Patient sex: F
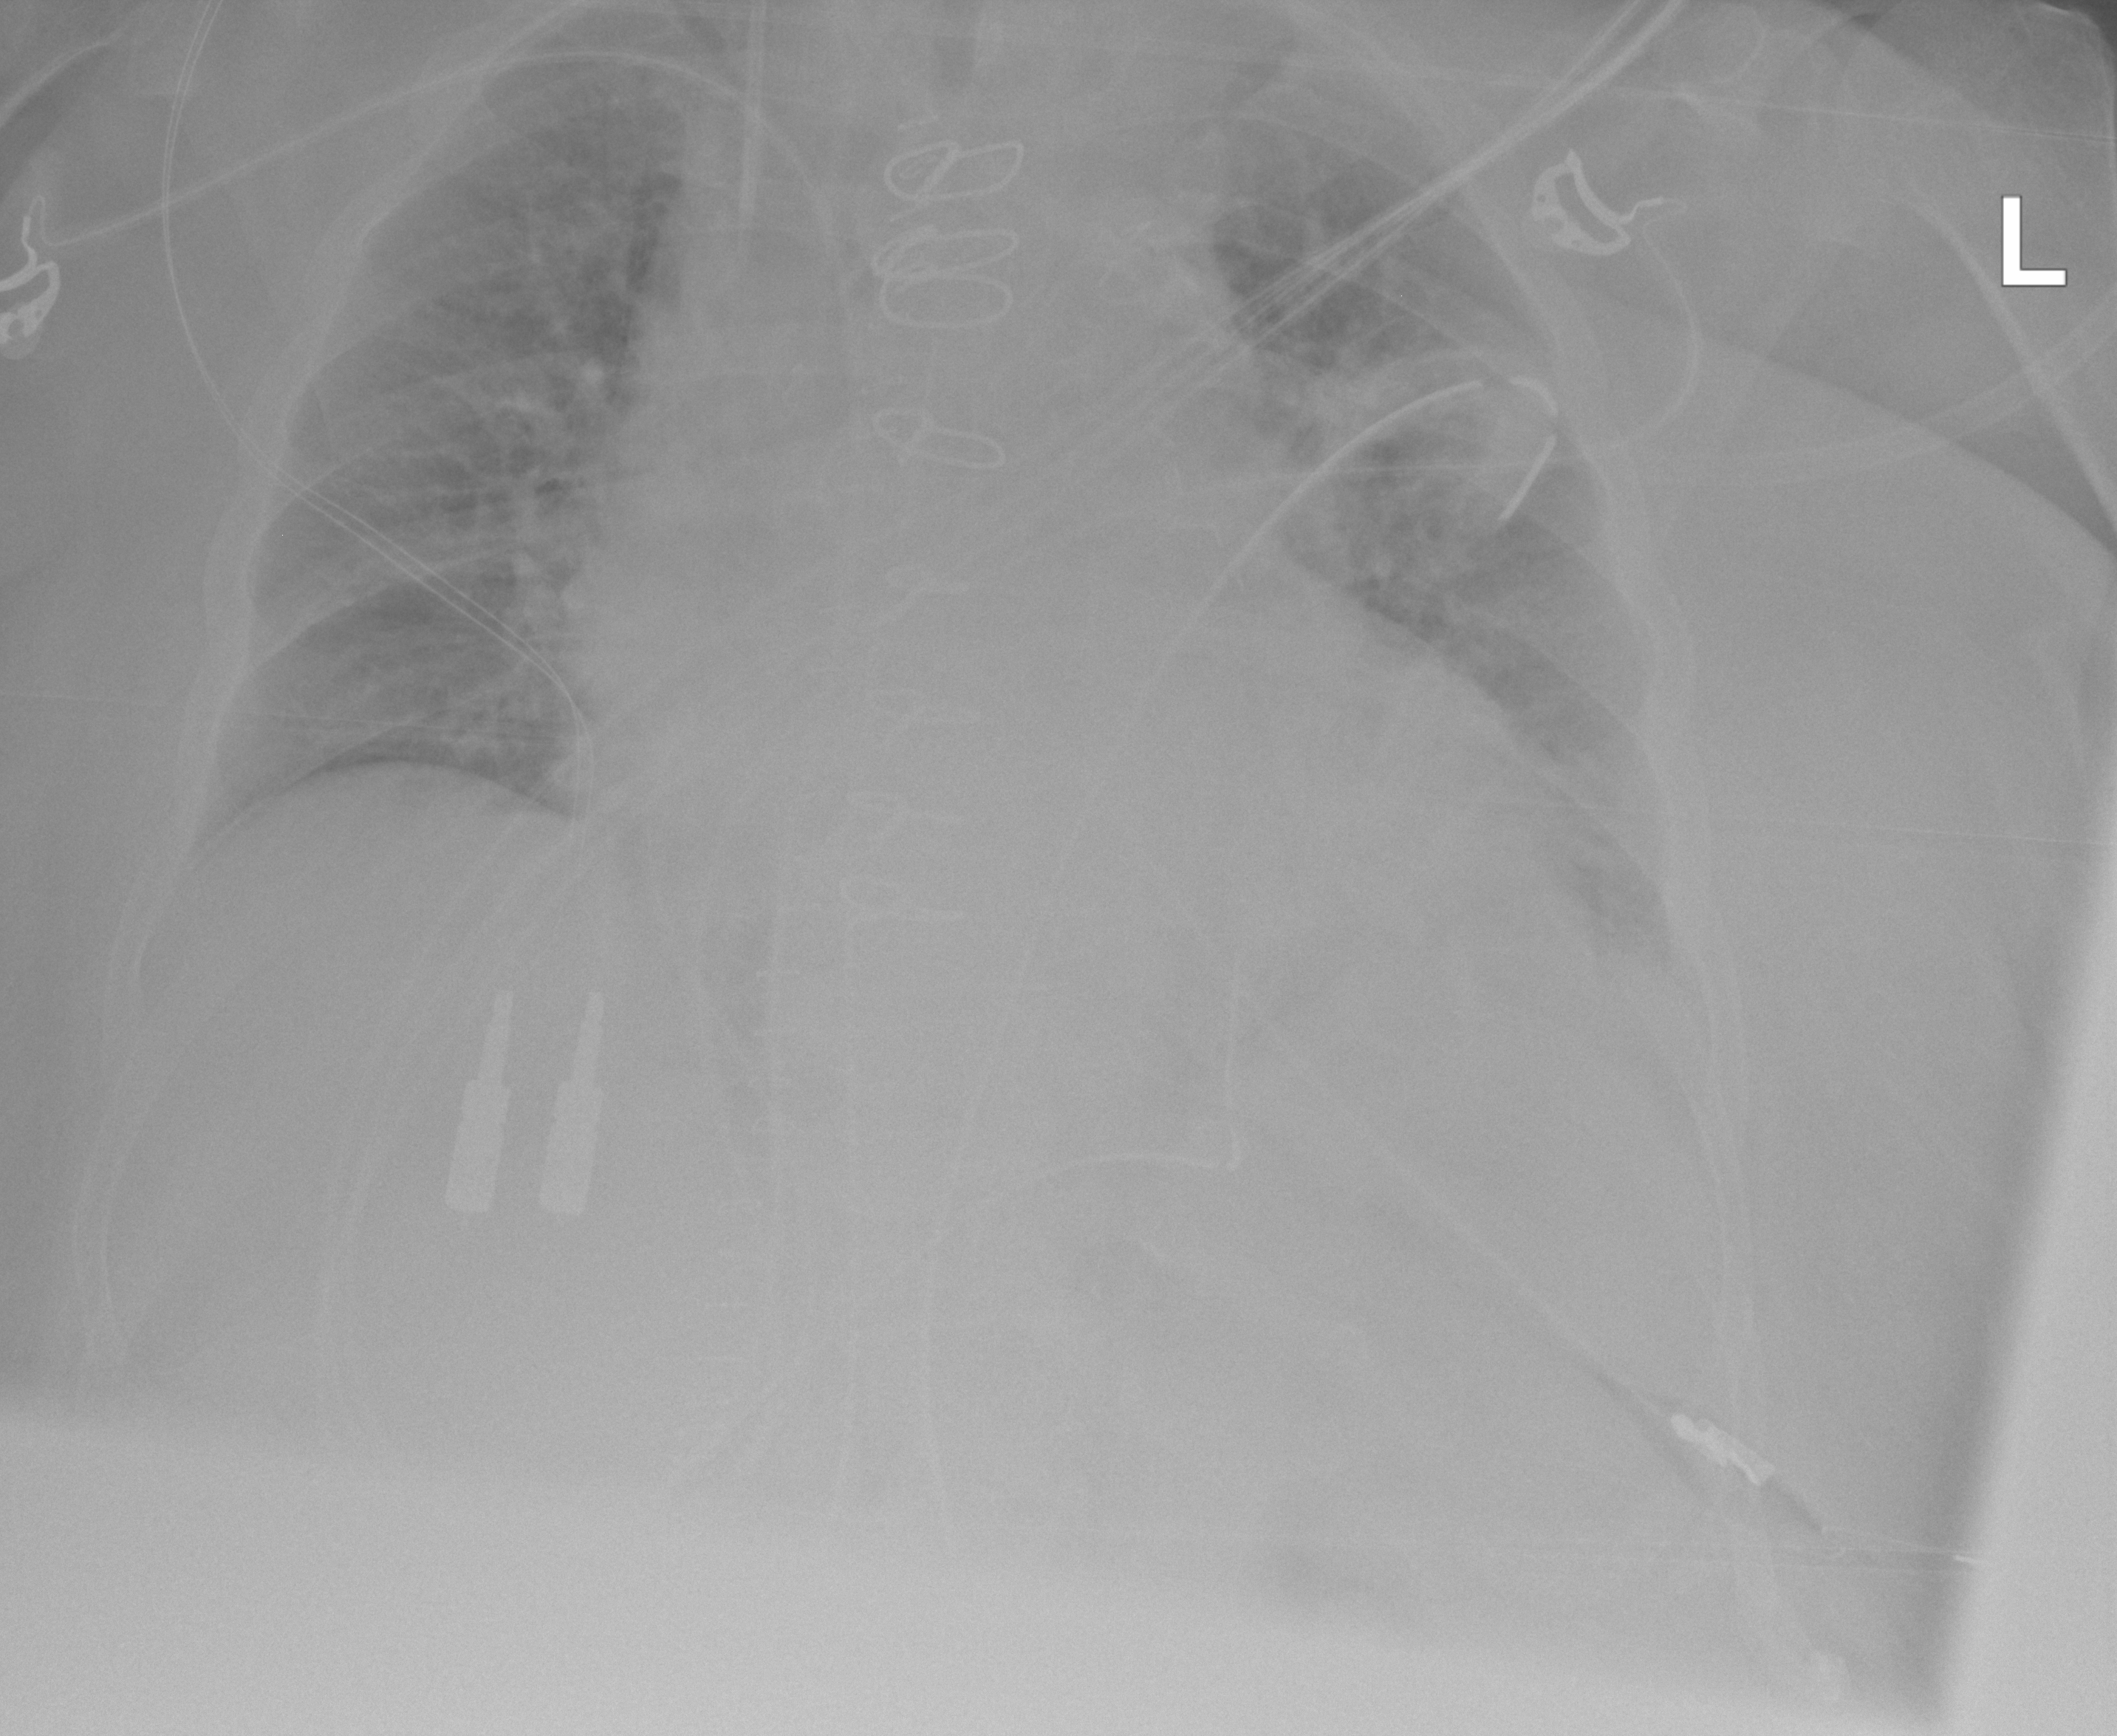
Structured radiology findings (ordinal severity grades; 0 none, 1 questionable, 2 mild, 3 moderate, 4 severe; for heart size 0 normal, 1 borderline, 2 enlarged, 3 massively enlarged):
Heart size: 3
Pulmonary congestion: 2
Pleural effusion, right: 0
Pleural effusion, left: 2
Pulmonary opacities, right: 2
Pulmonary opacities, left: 2
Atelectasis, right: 0
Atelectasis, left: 2